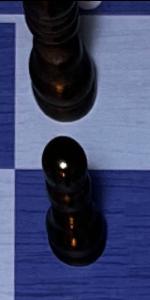
Label: Pawn_Black